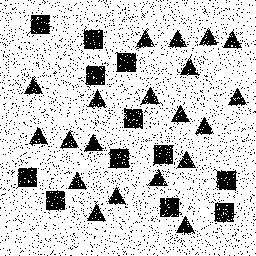
Squares: 12
Triangles: 20
Stars: 0
Total shapes: 32